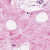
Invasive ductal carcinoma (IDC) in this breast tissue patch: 0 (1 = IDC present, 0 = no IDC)